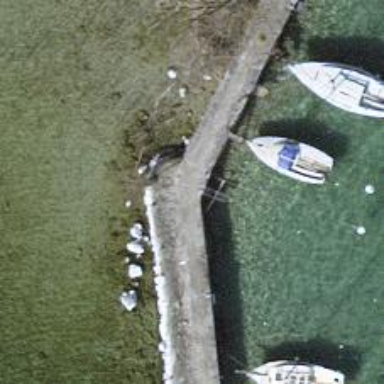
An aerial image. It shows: Pier located along footway.